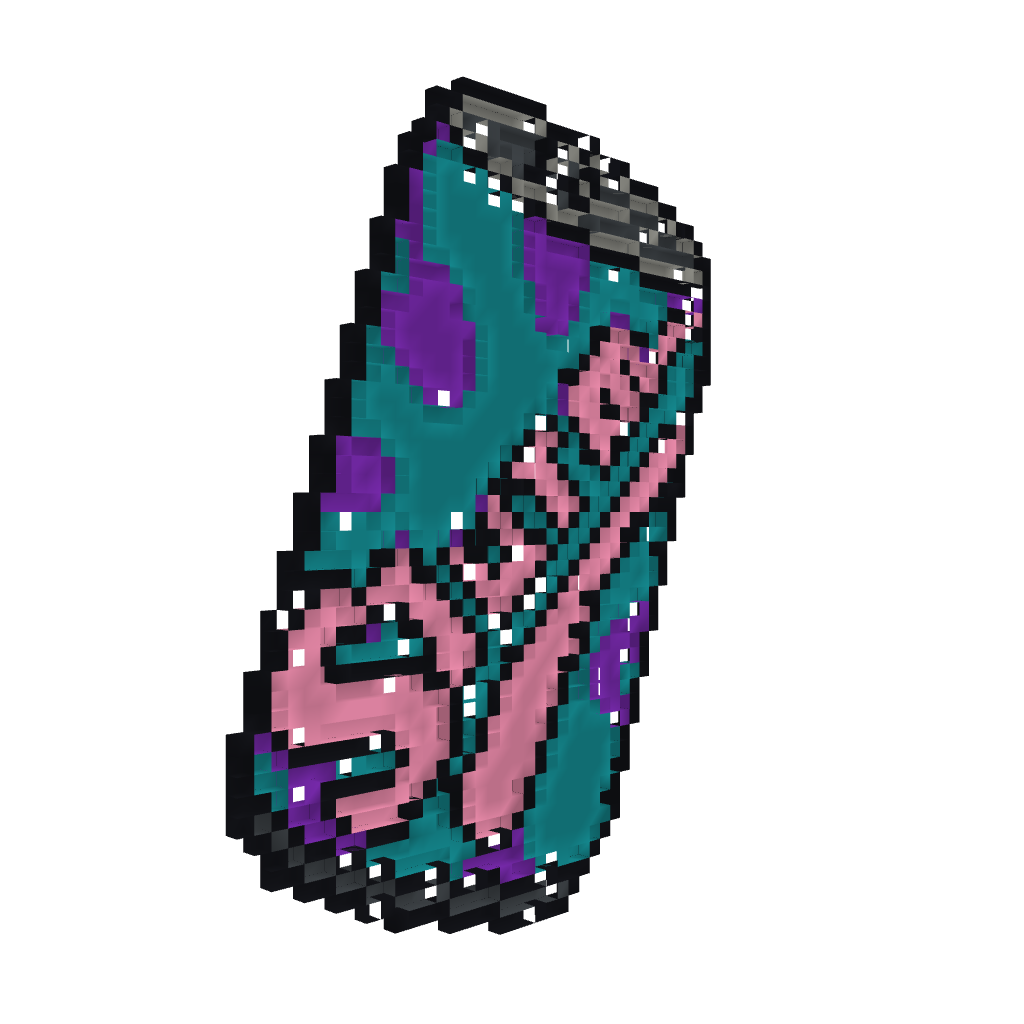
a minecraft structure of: Slurm can